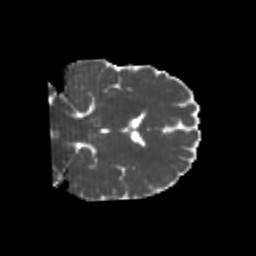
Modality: MD
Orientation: coronal
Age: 20
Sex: male
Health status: healthy
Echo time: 0.074 s